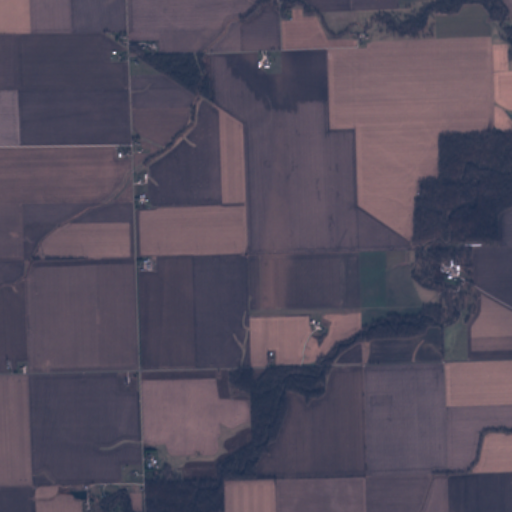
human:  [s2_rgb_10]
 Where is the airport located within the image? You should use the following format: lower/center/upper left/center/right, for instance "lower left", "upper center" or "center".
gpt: The airport is located in the center right of the image.
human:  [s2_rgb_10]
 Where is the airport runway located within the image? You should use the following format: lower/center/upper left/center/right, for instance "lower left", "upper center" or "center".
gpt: The airport runway is located in the center right of the image.
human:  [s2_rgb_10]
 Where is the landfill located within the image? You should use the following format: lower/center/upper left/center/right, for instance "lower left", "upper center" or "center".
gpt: There is no landfill in the image.